Question: Trying to follow this: <URL> The problem with the example is it's a mixture of instructions for visual studio users and command line users, but I have done my best to follow only the VS instructions.
So I have: Created a new Unit Test Project in visual studio called 'Example'.
I added a resource called 'Greeting.en-US.resx' and put a string in called 'HelloString'.
I have now added another default resource file called 'Greeting.resx' string is "Hello (Default)"

My unit test:
'''
using System.Globalization;
using System.Resources;
using System.Threading;
using Microsoft.VisualStudio.TestTools.UnitTesting;
namespace Example
{
[TestClass]
public class GreetingTests
{
[TestMethod]
public void Hello()
{
var newCulture = new CultureInfo("en-US");
Thread.CurrentThread.CurrentCulture = newCulture;
Thread.CurrentThread.CurrentUICulture = newCulture;
var rm = new ResourceManager("Example.Greeting",
typeof (GreetingTests).Assembly);
Assert.AreEqual("Hello (US)", rm.GetString("HelloString"));
}
}
}
'''
Now it only ever loads the default
'Assert.AreEqual failed. Expected:<Hello (US)>. Actual:<Hello (Default)>.'
The same code works in a Console App just fine.
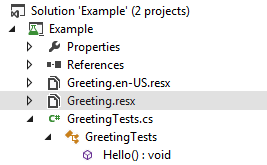
Answer: Well, I think this happens because your unit testing tool shadow copies main assembly but does not copy the satellite one. <URL> and rerun the unit test.
To confirm my guess check value of Assembly.GetExecutingAssembly().Location against .Codebase.